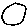
Label: moon